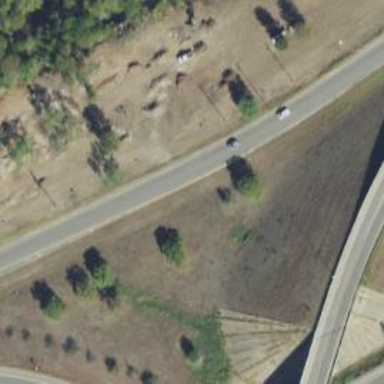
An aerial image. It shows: Secondary road with frontage access.